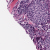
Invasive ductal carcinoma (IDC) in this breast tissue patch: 0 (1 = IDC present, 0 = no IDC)